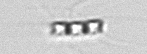
Label: Chaetoceros